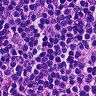
Metastatic tissue present: no